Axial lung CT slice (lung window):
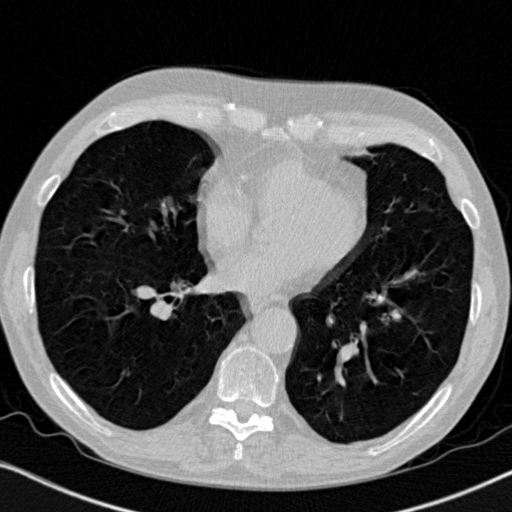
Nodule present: no